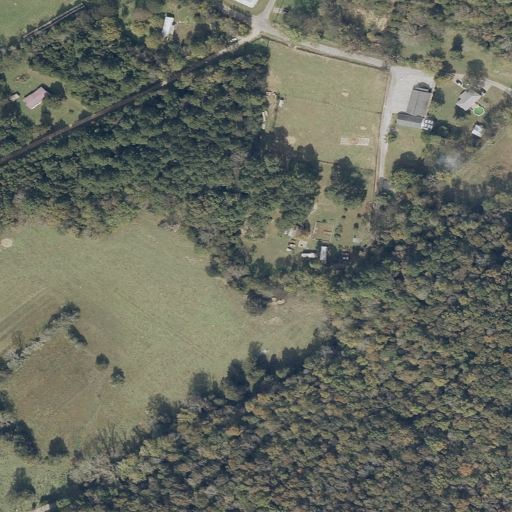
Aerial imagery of valley in Alabama named Saltpeter Cove containing pasture, deciduous forest, evergreen forest, mixed forest, open development, low intensity development, and medium intensity development